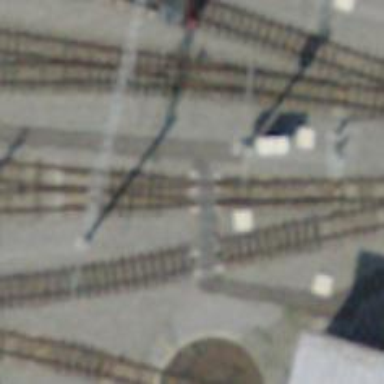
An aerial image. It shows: Railway switch.